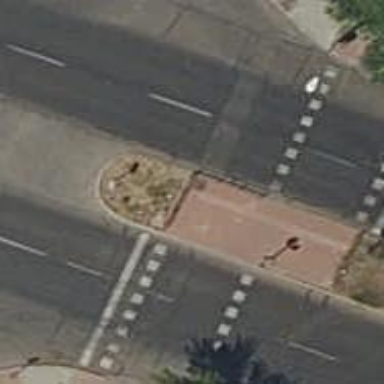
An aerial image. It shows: Kerb serving as barrier.